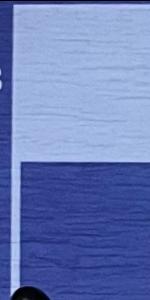
Label: Empty